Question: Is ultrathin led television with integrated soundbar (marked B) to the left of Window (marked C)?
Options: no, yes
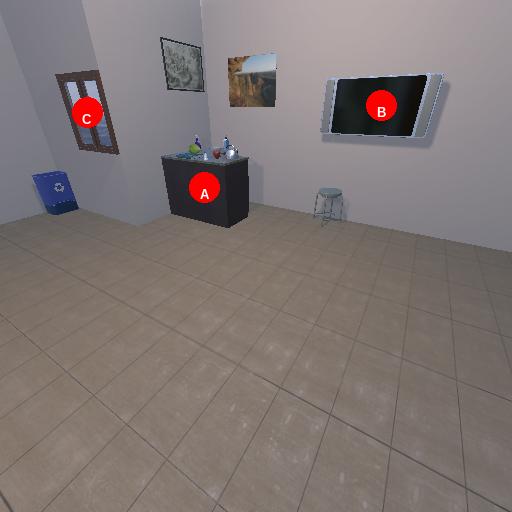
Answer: no